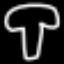
Label: mushroom